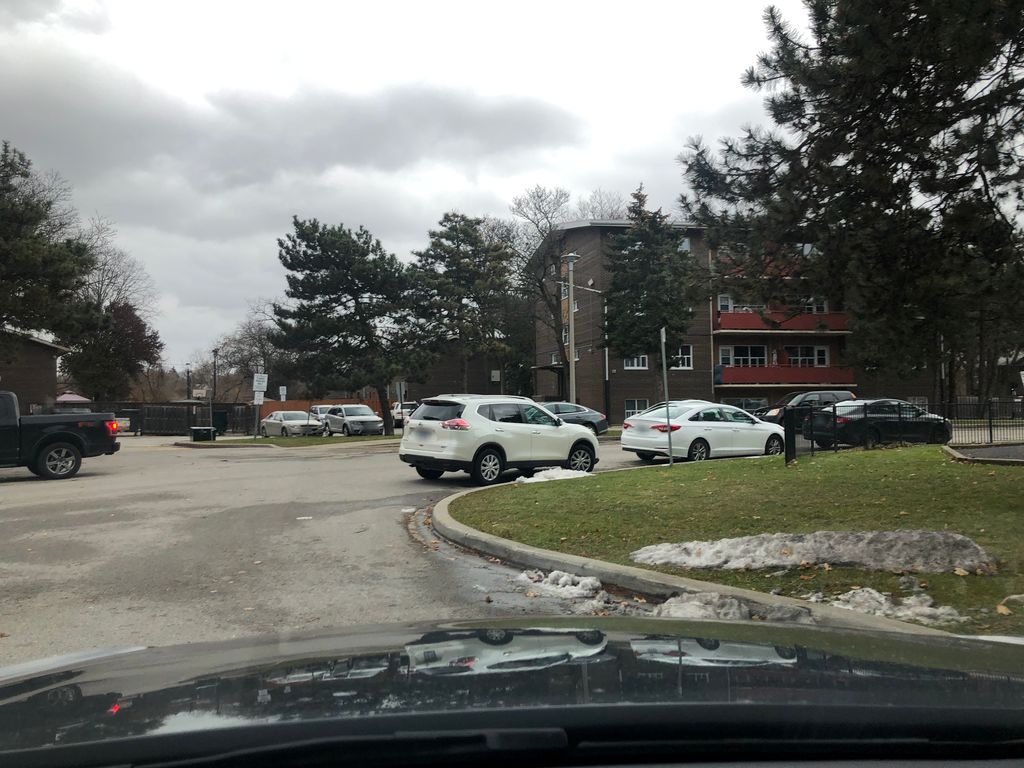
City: toronto